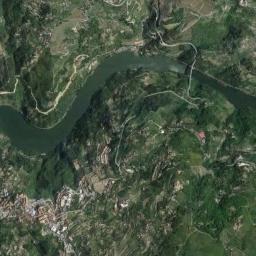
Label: river